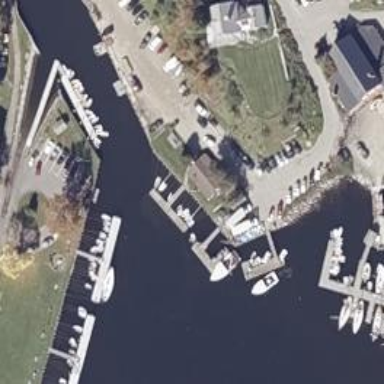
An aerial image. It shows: Marina on leisure land.